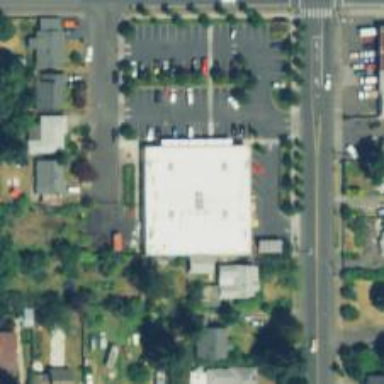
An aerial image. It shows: Supermarket.